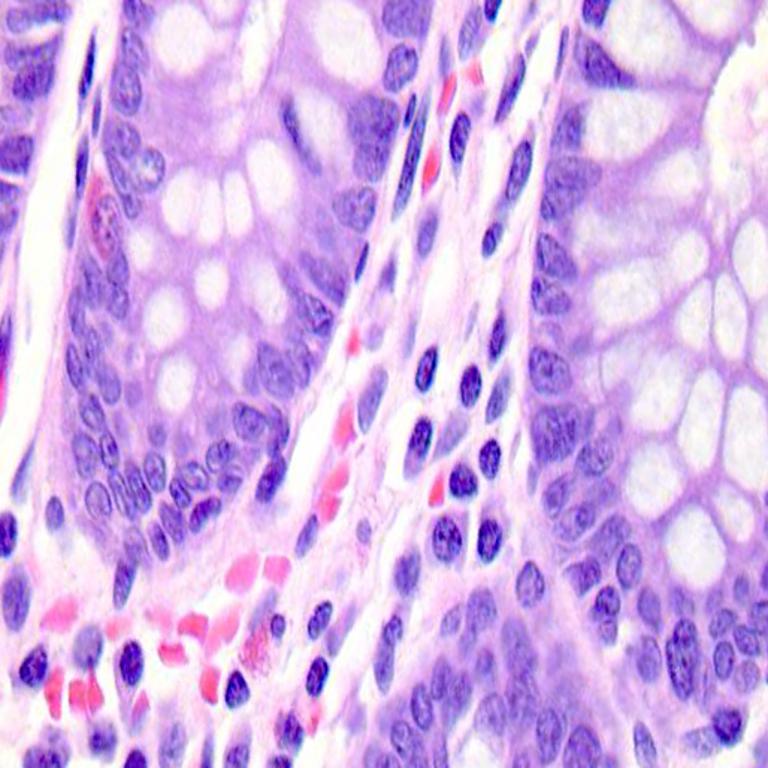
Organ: colon
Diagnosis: benign